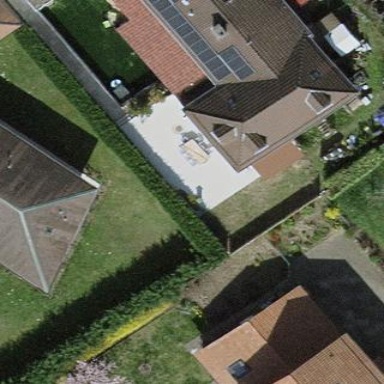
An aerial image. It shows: Garden enclosed by fence.